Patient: sex F, age 62
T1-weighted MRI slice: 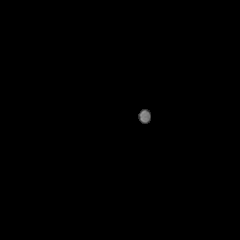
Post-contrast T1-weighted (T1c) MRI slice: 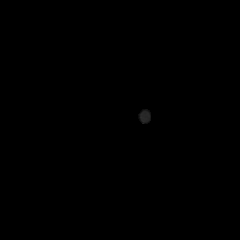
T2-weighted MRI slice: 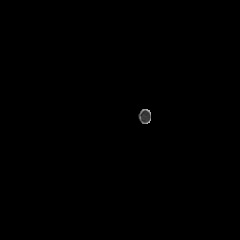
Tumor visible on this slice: no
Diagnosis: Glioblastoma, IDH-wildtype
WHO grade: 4